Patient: sex F, age 57
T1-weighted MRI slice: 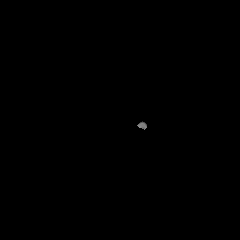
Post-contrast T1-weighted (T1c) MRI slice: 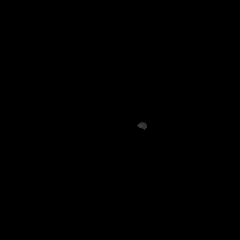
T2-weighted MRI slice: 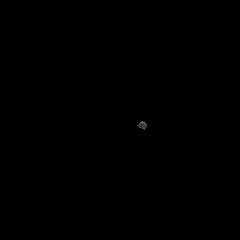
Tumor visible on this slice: no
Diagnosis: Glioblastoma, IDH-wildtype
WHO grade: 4